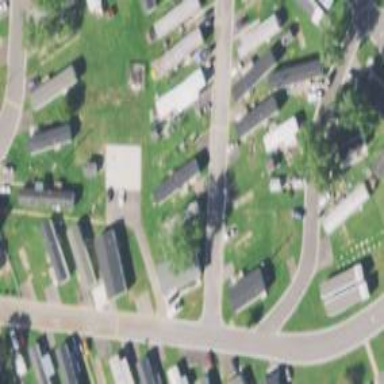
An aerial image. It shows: Residential road.